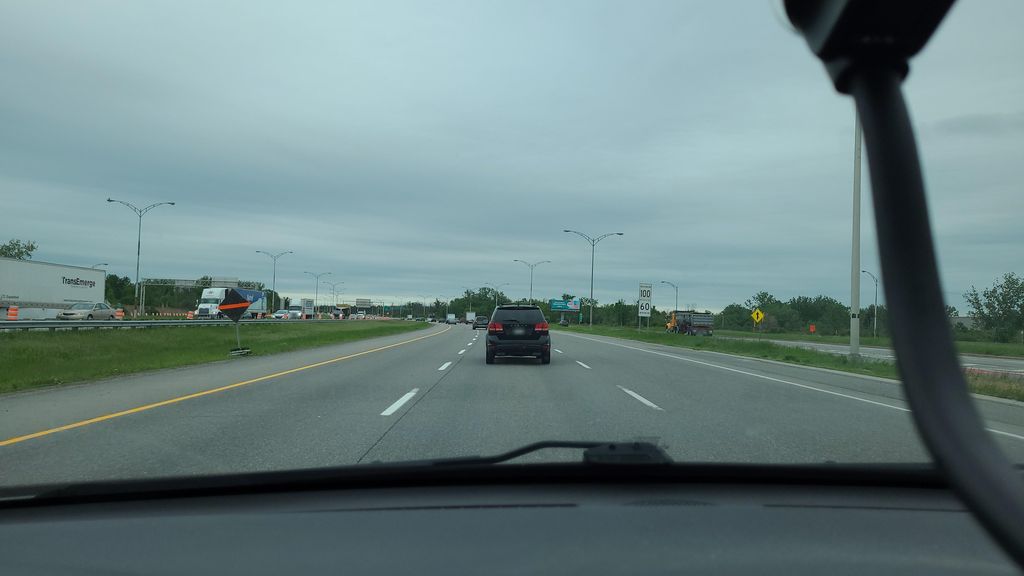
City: montreal